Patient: sex F, age 26
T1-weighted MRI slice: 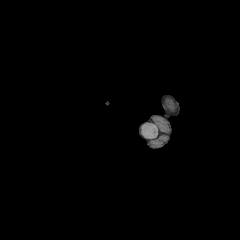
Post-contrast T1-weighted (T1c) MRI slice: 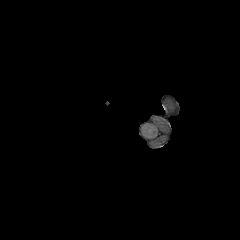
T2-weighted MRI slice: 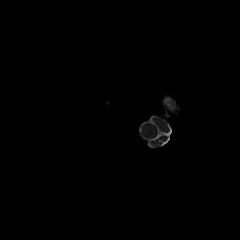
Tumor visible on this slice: no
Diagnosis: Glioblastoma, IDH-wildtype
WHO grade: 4